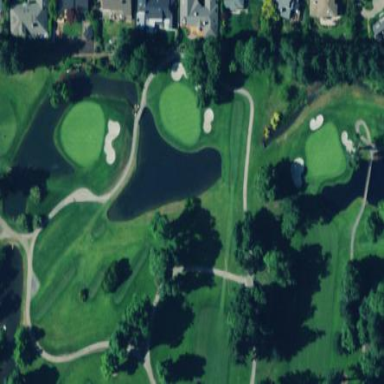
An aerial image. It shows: Water hazard on golf course. The hazard is natural water feature.